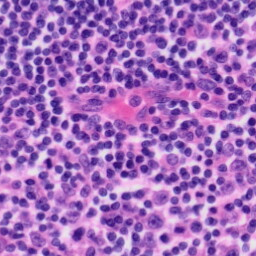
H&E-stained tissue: Tonsil